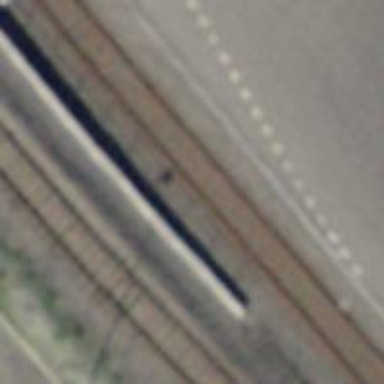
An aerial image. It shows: Single railway spur track.